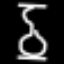
Label: hourglass